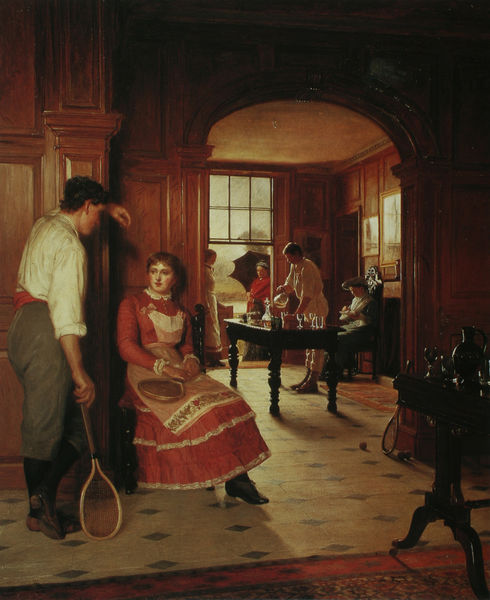
Titel: Ein Sommerschauer
Künstler: Edith Hayllar
Standort: New York (New York)
Institution: The Forbes Magazine Collection
Schlagwörter: dunkel, gemälde, mann, schatten, wasser, weiß, frauen, mädchen, sitzen, braun, fenster, frau, glas, hell, holz, kleid, licht, männer, raum, reden, stuhl, szene, tisch, tische, tür, unterhalten, zimmer, dame, gürtel, haus, regenschirm, rot, schirm, sonnenschirm, gesellschaft, gespräch, malerei, muster, teppich, flasche, gläser, hemd, hose, mütze, trinken, wand, arm, diener, stehen, bild, innenraum, öl, sonne, boden, interieur, adel, kanne, vase, schürze, unterhaltung, schuhe, pause, regentag, sport, vasen, durchgang, innenansicht, läufer, junge, aufstützen, spiel, fussboden, eingang, gang, stiefel, flur, mosaik, schuh, rauten, karaffe, besuch, schläger, tennis, tennisschläger, rotbraun, holzvertäfelung, anlehnen, privat, vertäfelung, wandvertäfelung, federball, federballschläger, flirten, einschenken, holzwände, regentag innenansicht tennis, regentah, türboden